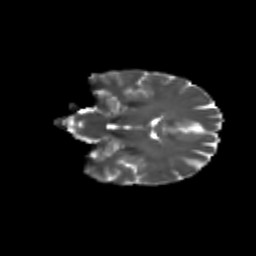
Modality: T2w
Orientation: coronal
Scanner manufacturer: siemens
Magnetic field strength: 3 T
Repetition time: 9.2 s
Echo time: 0.084 s